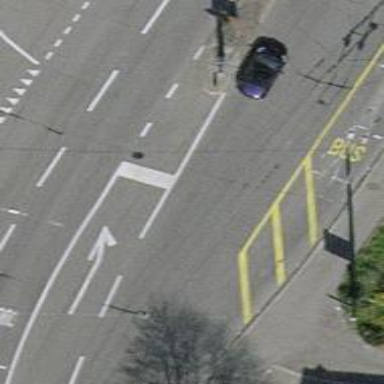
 and shared busway/cycleway on the left side."